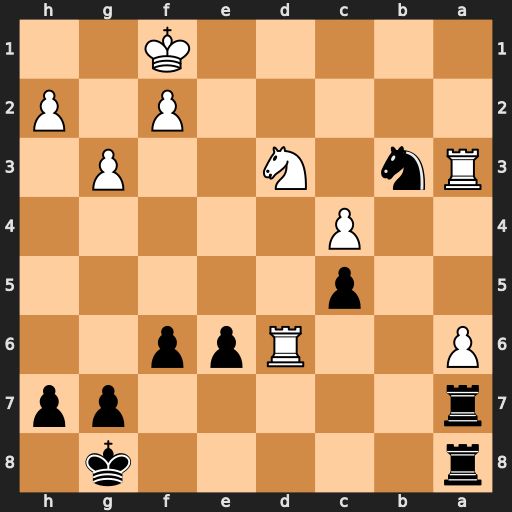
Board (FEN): r5k1/r5pp/P2Rpp2/2p5/2P5/Rn1N2P1/5P1P/5K2
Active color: b
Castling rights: -
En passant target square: -
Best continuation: Nd2+ Kg2 Nxc4